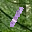
Label: 1